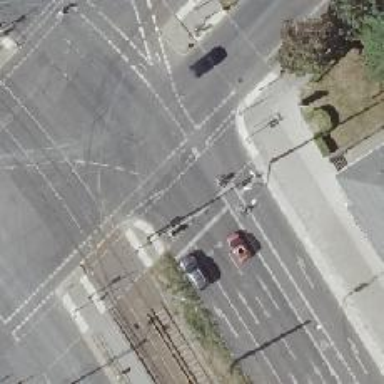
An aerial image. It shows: Road crossing with traffic signals and island.